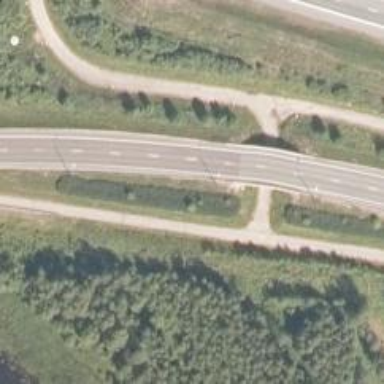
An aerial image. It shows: Cycleway.